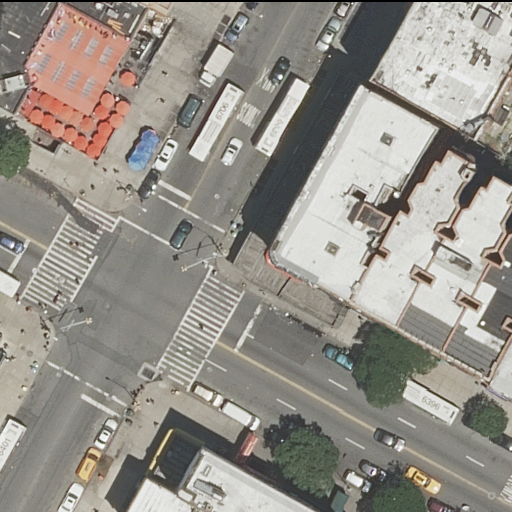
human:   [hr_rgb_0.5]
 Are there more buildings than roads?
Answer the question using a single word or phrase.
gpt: yes

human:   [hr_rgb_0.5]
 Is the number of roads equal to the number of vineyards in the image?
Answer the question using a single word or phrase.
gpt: no

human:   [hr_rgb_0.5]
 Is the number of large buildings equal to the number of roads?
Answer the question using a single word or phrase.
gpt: no

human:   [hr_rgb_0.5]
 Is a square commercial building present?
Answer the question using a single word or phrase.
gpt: no

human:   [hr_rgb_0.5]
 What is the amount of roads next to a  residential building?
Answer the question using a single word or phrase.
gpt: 3

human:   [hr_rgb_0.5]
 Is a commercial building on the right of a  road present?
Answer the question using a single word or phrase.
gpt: no

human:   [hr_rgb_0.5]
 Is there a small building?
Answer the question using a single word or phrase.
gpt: yes

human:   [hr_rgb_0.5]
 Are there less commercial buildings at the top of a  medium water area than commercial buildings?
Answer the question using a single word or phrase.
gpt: no

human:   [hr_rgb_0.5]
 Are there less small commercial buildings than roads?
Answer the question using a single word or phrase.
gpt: yes

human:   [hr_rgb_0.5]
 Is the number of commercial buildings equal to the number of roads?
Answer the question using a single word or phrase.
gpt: no

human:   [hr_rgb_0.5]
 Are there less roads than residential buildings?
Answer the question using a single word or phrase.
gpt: yes

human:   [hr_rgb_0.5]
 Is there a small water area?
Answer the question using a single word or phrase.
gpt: no

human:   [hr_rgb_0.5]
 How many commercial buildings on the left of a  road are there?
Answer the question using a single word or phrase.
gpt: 0

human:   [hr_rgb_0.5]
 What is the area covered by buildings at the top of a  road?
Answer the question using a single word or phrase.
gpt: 1510m2

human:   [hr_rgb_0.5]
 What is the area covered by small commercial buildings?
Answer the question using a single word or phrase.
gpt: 0m2

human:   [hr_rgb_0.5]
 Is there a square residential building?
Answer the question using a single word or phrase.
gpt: no

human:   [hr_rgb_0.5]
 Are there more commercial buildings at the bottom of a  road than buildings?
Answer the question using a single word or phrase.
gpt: no

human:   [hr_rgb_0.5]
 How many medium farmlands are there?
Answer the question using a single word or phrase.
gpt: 0

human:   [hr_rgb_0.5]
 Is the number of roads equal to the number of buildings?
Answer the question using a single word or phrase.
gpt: no

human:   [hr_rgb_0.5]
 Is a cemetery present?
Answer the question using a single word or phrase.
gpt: no

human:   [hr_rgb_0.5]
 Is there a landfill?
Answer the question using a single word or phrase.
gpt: no

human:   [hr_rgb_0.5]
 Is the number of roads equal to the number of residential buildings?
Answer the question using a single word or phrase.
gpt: no

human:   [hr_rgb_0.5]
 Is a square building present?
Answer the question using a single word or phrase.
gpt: no

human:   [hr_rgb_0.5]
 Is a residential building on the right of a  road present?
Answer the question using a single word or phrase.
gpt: yes

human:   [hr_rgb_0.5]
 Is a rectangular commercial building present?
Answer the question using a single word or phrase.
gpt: no

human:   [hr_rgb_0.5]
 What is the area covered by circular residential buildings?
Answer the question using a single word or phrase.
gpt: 0m2

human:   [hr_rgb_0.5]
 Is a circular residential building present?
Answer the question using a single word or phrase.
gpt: no

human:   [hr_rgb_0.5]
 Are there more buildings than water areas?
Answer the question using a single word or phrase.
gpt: yes

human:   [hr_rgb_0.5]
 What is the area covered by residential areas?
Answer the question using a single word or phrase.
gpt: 0m2

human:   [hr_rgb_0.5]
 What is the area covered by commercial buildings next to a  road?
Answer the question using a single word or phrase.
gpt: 0m2

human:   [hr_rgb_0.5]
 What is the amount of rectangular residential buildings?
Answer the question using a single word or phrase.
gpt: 6

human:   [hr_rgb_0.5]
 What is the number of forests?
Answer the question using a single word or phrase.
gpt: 0

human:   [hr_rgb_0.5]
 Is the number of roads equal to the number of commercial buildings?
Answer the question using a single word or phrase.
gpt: no

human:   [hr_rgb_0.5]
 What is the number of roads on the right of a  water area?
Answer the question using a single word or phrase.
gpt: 0

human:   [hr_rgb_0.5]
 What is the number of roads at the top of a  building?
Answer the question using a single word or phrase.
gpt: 3

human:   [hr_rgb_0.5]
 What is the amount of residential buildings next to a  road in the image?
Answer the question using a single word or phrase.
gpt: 11